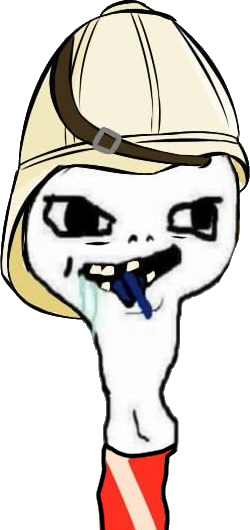
Label: 5_Brainlet